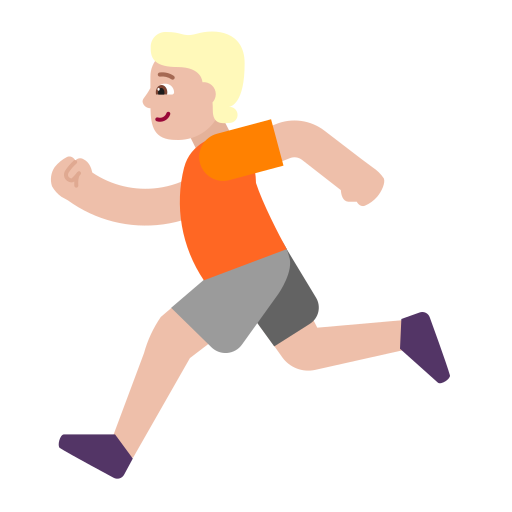
person running flat  light